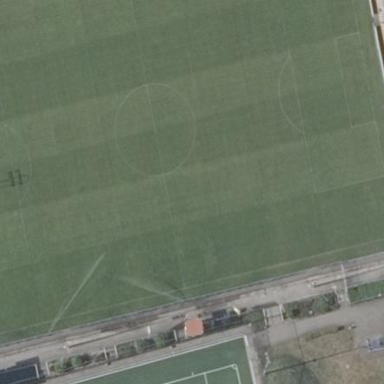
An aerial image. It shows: Soccer pitch for outdoor sports and leisure activities.